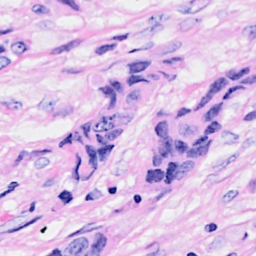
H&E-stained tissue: Breast